Question: im wondering, how can i create a menu like this (image below) in C# WebForms, as i been looking it seems like a tabs or something but they dont use tabs, i wonder how can i do that with the components provide on VS, the idea is that when a user clicks on a button in changes only the part below the controls, wich component they use ? hope you can help me.
Thanks
In the second image a menu is at the top, the menu control panel (apparently it is a panel, still not sure) in this content changes depending on the selected button, works like tab displays the contents of the selected button, I want to replicate this operating mode without using tabs for visual Studio since the interface is very different

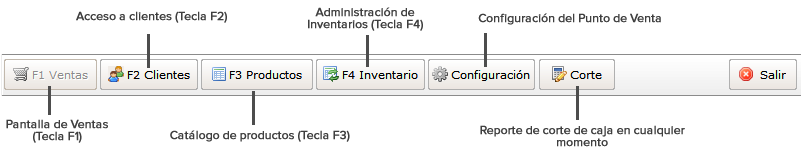
Answer: What will be best depends a lot on how closely you want to mimick the site you mention.
There really are two parts to decide on:
- -
Here is a solution, that uses a regular 'TabControl' to hold all the content in regular 'TabPages'.
You would layout and script as usual, including the pages' Texts and ImageIndices.
Then you add a 'FlowLayoutPanel' to the form and the code below.
The 'initMenu' method will then create a 'RadioButton' styles as a Button comple with Text and Image for each TabPage. It also makes the Button for the last page align to the right and of course it selects the appropriate page when clicked.
'''
private void Form2_Load(object sender, EventArgs e)
{
initMenu(tabControl1, flp_menu);
}
void initMenu(TabControl TAB, FlowLayoutPanel FLP)
{
FLP.BringToFront();
FLP.Location = TAB.Location;
FLP.Width = TAB.Width;
FLP.Height = TAB.ItemSize.Height + 1;
RadioButton bt;
foreach (TabPage tp in TAB.TabPages)
{
bt = new RadioButton();
bt.Appearance = Appearance.Button;
bt.FlatStyle = FlatStyle.Flat;
bt.FlatAppearance.CheckedBackColor = Color.Gold;
// if you color-code the pages this may be nice, too:
// bt.FlatAppearance.CheckedBackColor = tp.BackColor;
bt.Image = imageList1.Images[tp.ImageIndex];
bt.ImageAlign = ContentAlignment.MiddleLeft;
bt.TextAlign = ContentAlignment.MiddleRight;
bt.Margin = new Padding(4, 2, 0, 0);
bt.Text = " " + tp.Text + " ";
bt.AutoSize = true;
bt.Tag = tp;
FLP.Controls.Add(bt);
bt.CheckedChanged += (sender, e) =>
{ TAB.SelectedTab = (TabPage)((RadioButton)(sender)).Tag; };
}
bt = (RadioButton) FLP.Controls[FLP.Controls.Count - 1];
int right = FLP.Controls[FLP.Controls.Count - 2].Right;
bt.Margin = new Padding(FLP.Width - right - bt.Width - 6, 2, 2, 3);
FLP.Resize += (sender, e) =>
{
bt = (RadioButton)FLP.Controls[FLP.Controls.Count - 1];
right = FLP.Controls[FLP.Controls.Count - 2].Right;
bt.Margin = new Padding(FLP.Width - right - bt.Width - 6, 2, 2, 3);
};
}
'''
Here is a screenshot where you can see that the normal tabs are all covered by the menu panel:

Tab Controls are a simple way to hold several pages ready, both to display to the user and also for the developer to layout and code.
If you'd rather not live with the small border around the Tab control, you can use the little trick I have described <URL>. It uses the TabControl only for the developer; at runtime the TabControl is hidden and the selected content is moved to another container. To make it work on needs another container obviously, and also one panel per page to hold all the content of the page, since TabPages can only live in a TabControl..